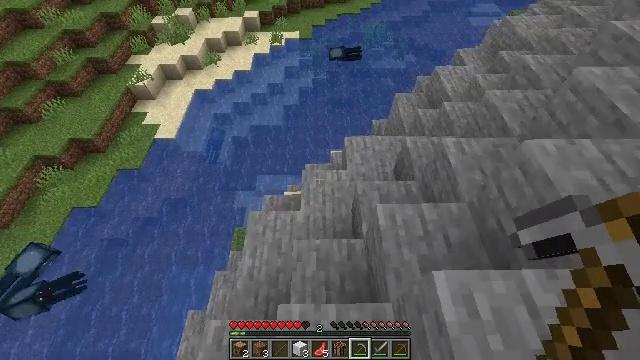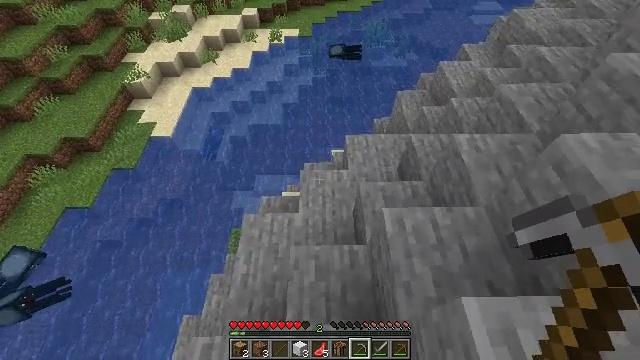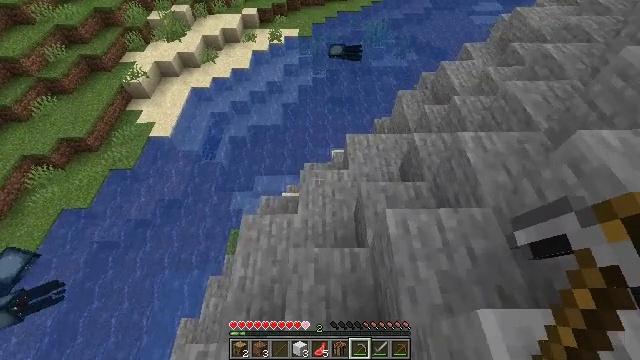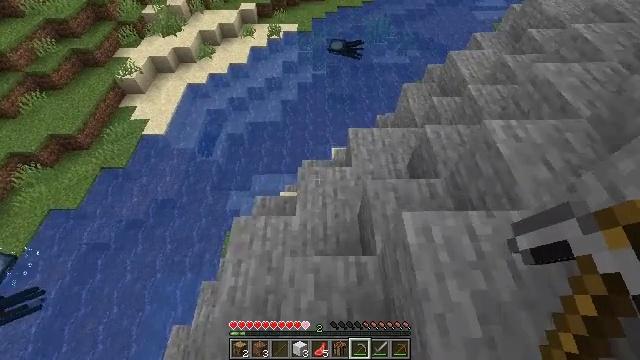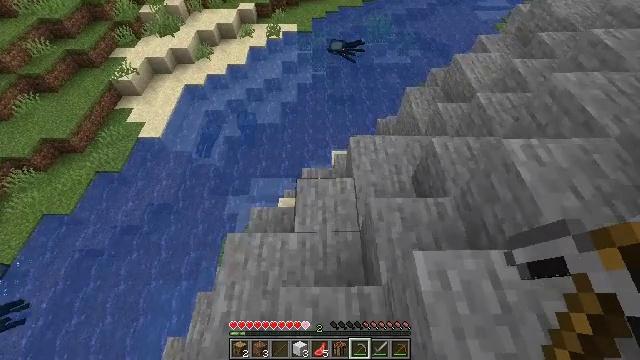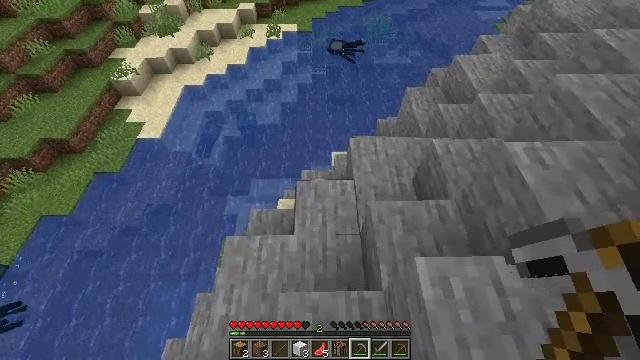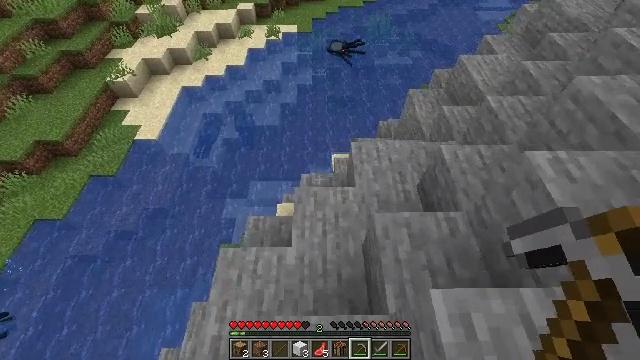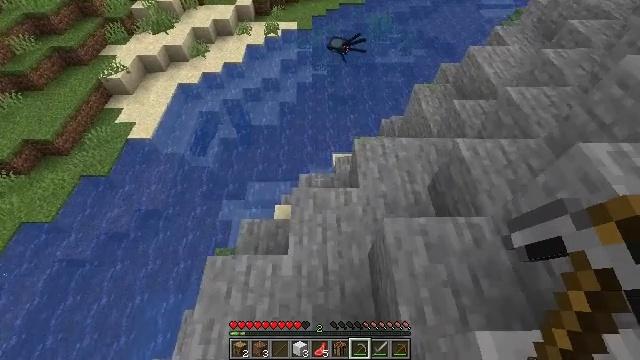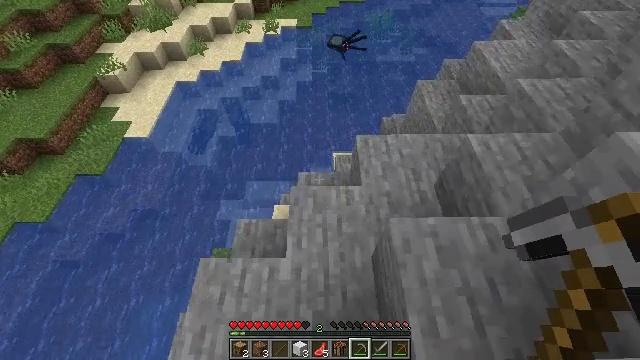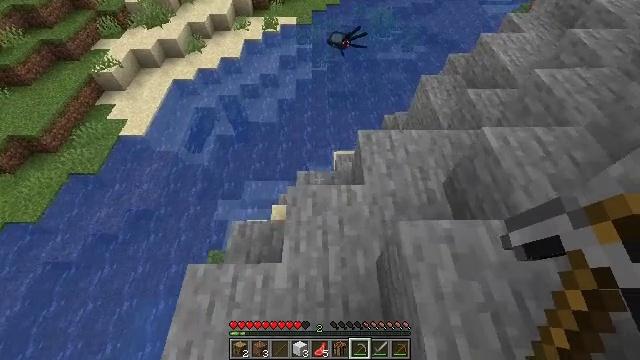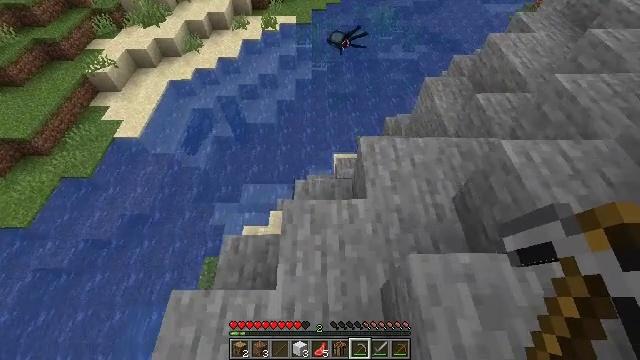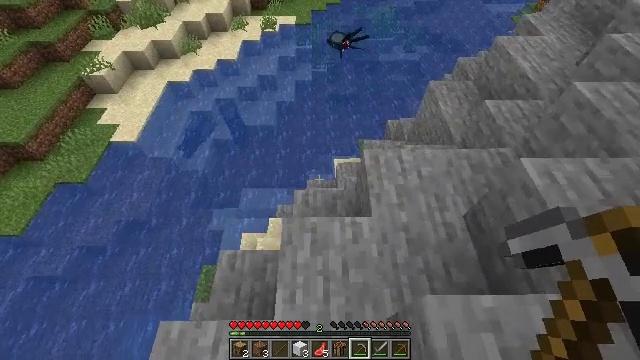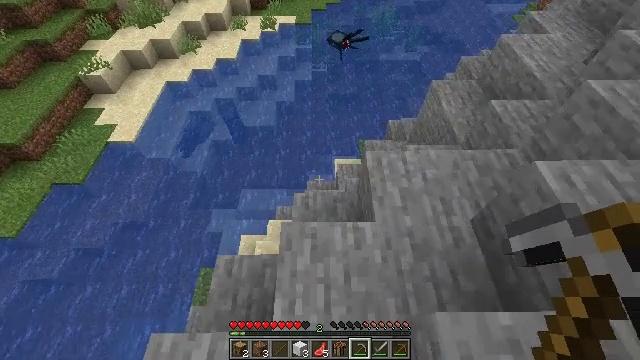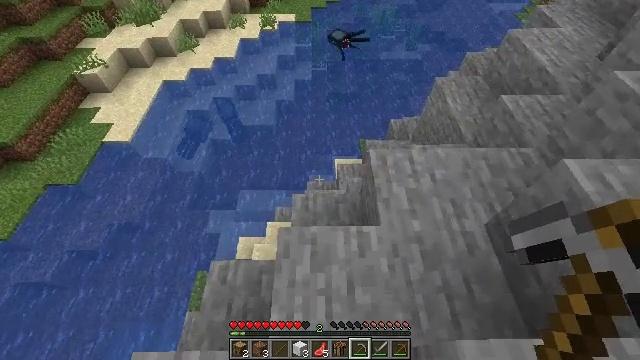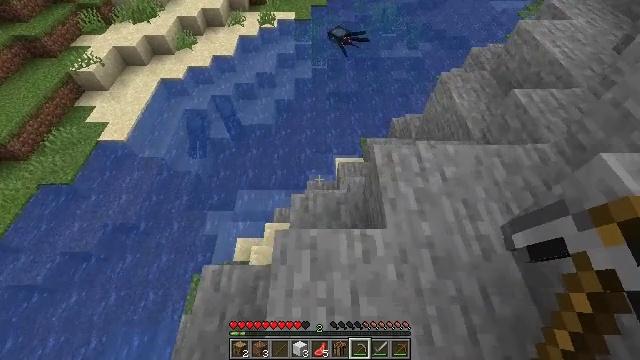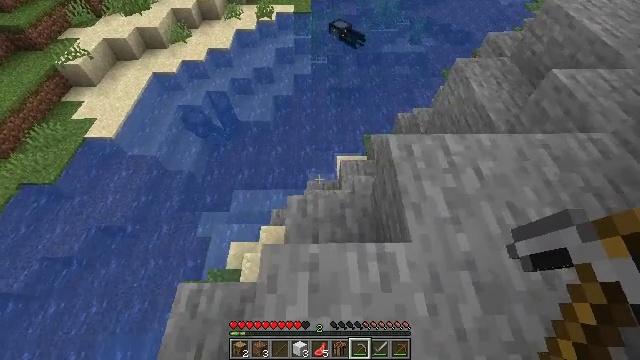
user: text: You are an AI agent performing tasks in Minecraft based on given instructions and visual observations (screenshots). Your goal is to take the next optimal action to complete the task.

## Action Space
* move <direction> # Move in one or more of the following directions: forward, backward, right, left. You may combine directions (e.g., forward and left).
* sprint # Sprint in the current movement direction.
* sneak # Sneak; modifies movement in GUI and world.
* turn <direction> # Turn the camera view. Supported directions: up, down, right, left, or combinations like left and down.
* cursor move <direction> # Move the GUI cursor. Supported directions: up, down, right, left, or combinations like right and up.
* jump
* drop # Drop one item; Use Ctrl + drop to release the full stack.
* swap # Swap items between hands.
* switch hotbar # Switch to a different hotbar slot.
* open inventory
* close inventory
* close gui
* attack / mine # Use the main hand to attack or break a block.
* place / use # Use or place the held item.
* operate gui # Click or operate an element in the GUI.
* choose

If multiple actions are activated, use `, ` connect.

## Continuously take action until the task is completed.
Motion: motion action
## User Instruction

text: Remove the tall grass to clear the area.
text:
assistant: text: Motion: move forward
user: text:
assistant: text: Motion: move forward
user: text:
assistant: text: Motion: move forward
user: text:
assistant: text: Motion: move forward
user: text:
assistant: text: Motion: move forward
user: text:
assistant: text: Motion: move forward
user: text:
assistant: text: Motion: move forward
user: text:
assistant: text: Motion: move forward
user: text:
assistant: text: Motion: move forward
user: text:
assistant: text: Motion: move forward
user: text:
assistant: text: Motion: move forward
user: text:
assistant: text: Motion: move forward
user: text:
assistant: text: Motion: move forward
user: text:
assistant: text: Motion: move forward
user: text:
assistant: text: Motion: move forward
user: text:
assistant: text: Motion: move forward
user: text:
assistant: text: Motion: move forward
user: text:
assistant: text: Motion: move forward
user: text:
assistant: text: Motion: move forward
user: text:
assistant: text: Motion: move forward
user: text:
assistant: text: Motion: move forward
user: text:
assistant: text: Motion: move forward
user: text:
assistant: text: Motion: move forward
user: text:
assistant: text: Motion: move forward
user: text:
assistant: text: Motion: move forward
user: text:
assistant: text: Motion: move forward
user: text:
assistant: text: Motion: move forward
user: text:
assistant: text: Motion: move forward
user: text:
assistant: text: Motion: move forward
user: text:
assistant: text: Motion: move forward, turn left